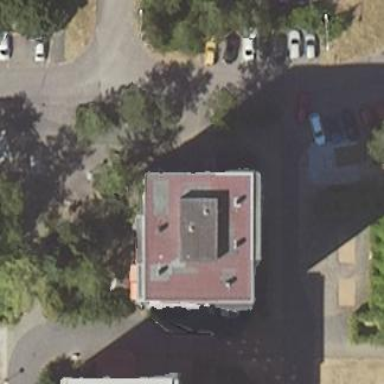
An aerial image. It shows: Apartment building with flat gray roof.